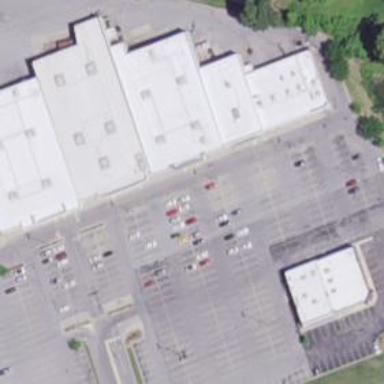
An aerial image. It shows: Variety store located inside building.